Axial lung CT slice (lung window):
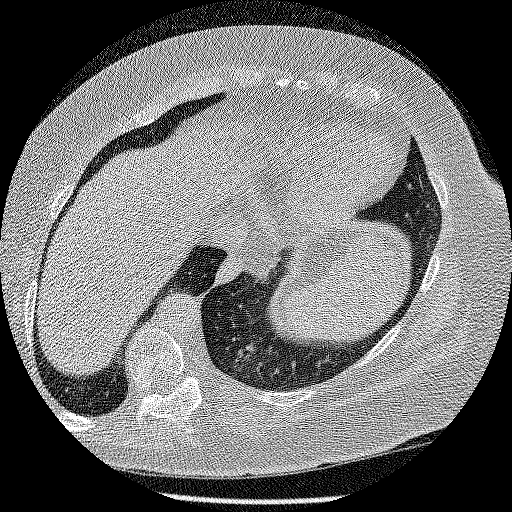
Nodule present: no